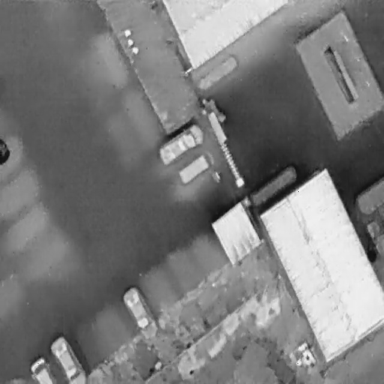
There are five Cars in the infrared image.